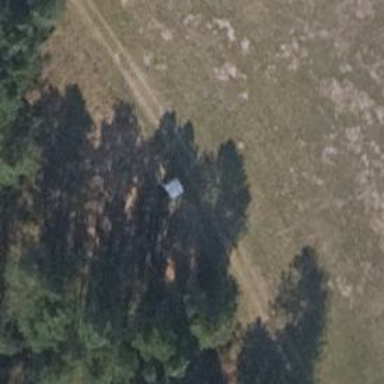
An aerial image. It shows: Hunting stand.